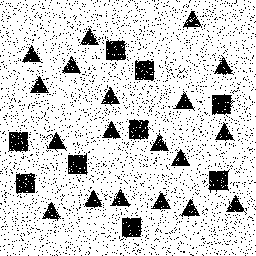
Squares: 9
Triangles: 19
Stars: 0
Total shapes: 28